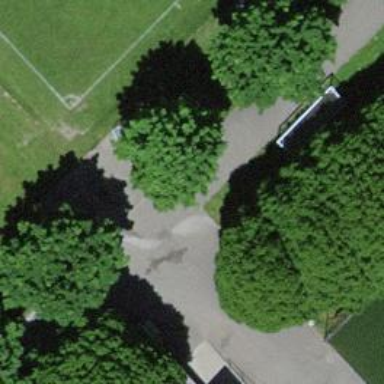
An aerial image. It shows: Paved footway.